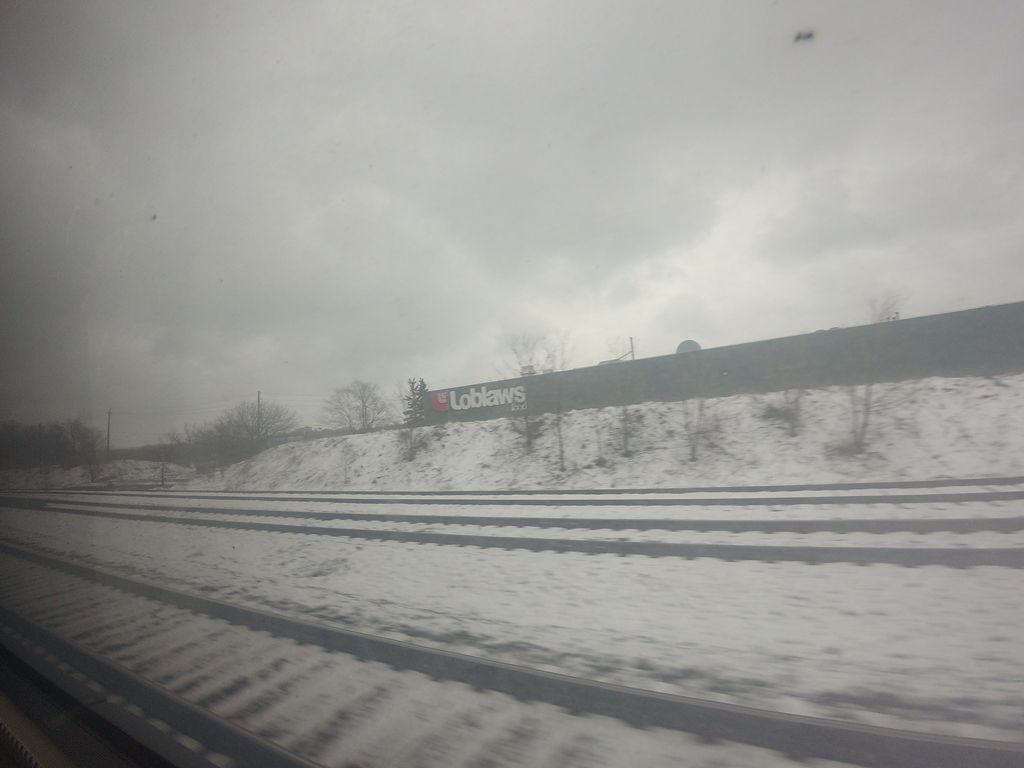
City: toronto